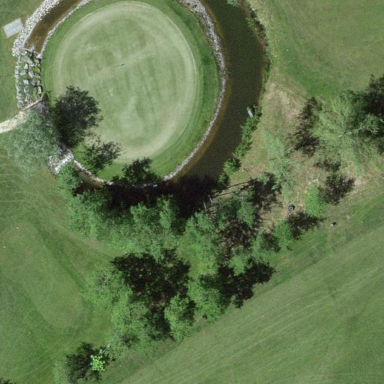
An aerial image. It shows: Picturesque scene of golf course with lateral water hazard.